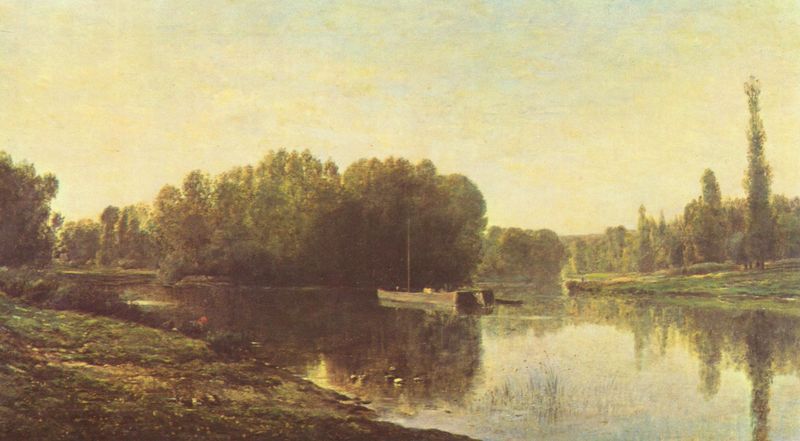
Titel: Ufer der Oise
Künstler: Charles François Daubigny
Standort: Bordeaux
Institution: Musée des Beaux-Arts de Bordeaux
Schlagwörter: baum, blau, blätter, felsen, gemälde, himmel, laub, schatten, wasser, weiß, wolken, bäume, fluss, gelb, grün, impressionismus, landschaft, see, teich, ufer, abend, braun, frankreich, grau, hell, licht, schwarz, gras, park, rot, tiere, weg, wiese, malerei, stein, steine, spiegel, öl, dämmerung, erde, felder, gräser, horizont, natur, pappel, pappeln, schilf, spiegelung, vögel, zweige, brücke, büsche, gewässer, kanal, sonne, sträucher, wasserspiegelung, wiesen, insel, realismus, kind, pflanzen, england, wald, boot, kahn, ruhig, schiff, schilfgras, segelboot, sommer, strand, ruhe, ente, mast, lehm, sonnenlicht, enten, masten, stille, böschung, constable, querformat, turner, manet, spiegeln, stimmung, abendstimmung, reflexion, landschadt, bla, bruan, heide, gestade, bedeckt, himmeö, pleinair, oberfläche, zypresse, flusslandschaft, wälder, lichtung, wolkig, gefälle, tanne, buschwerk, romantisch, laubbäume, seerosen, atmosphäre, freiluftmalerei, corot, flussinsel, flussbiegung, auwald, windstill, nachen, flussarme, binsen, mischwald, verhangen, nebenarm, flussarm, flussschiffer, entenfamili, flachwasser, spiegeluing, wiederspiegelungen, 1860, gerafftes segel, flußläufe, flußzweige, masdt, ruhig7, spiegelglett, gelbluch